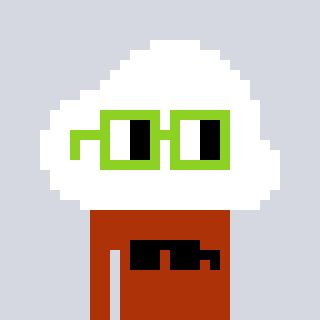
a pixel art character with square light green glasses, a cloud-shaped head and a hotbrown-colored body on a cool background